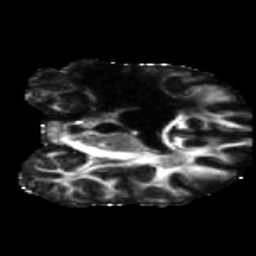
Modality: FA
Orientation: coronal
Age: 41
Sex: male
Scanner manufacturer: siemens
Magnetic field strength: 3 T
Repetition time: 5.47 s
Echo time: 0.0854 s